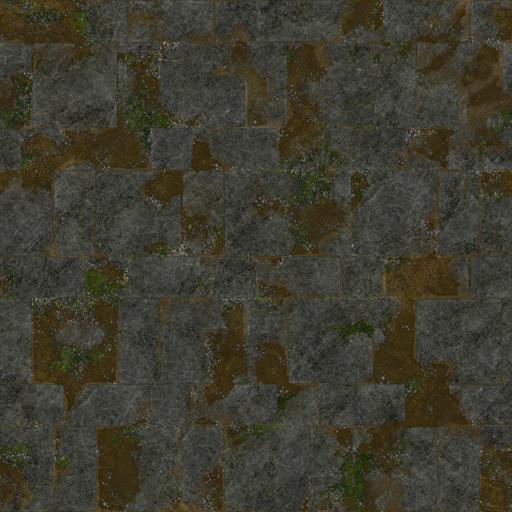
Tags: broken grey medival stone tiled tiles